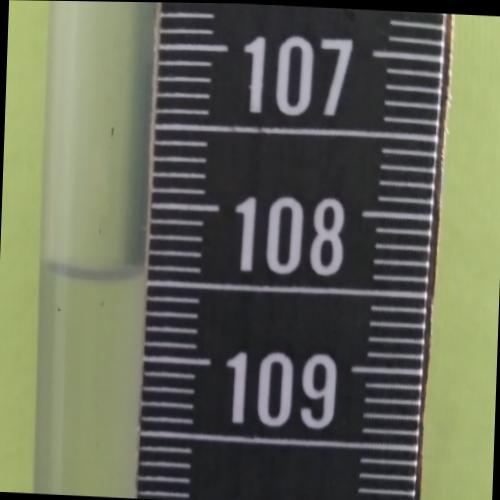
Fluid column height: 108.5 cm